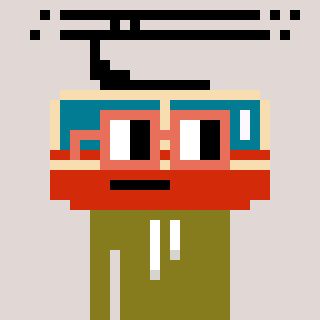
a pixel art character with square orange glasses, a tram wagon-shaped head and a gunk-colored body on a warm background